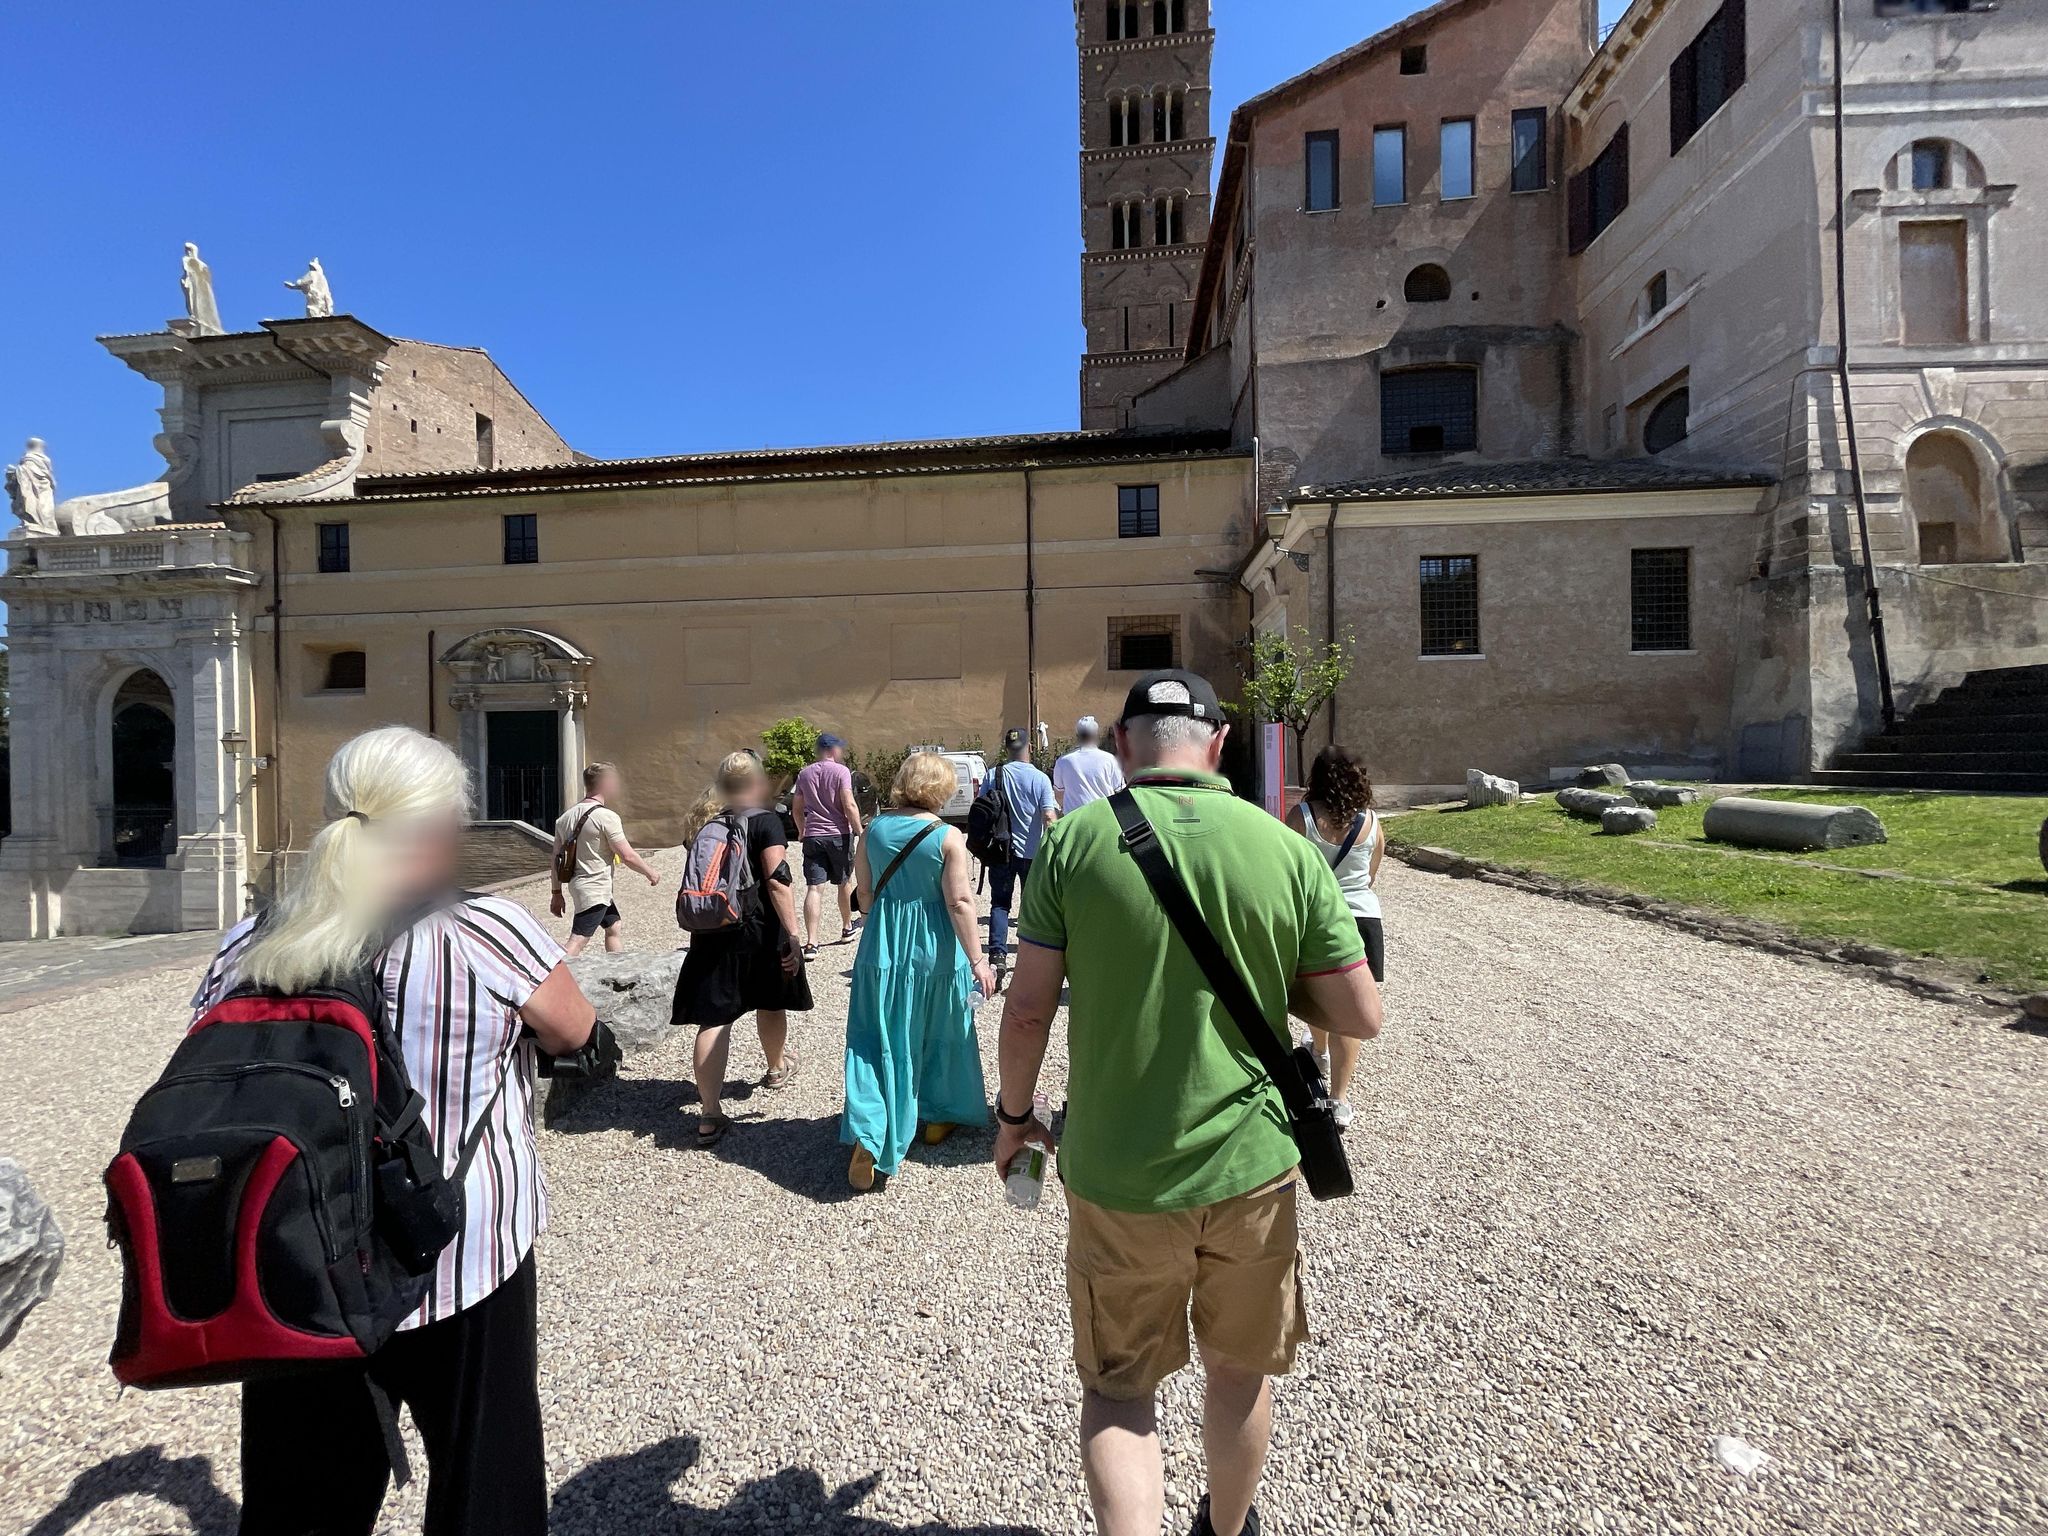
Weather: clear
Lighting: day
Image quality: good
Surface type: walking surface
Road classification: path, pedestrian
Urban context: urban centre
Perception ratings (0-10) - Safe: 6.53, Lively: 8.11, Beautiful: 6.23, Boring: 9.47, Depressing: 5.49, Wealthy: 1.51